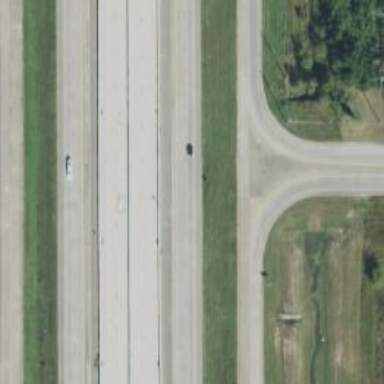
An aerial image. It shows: Secondary road with frontage road alongside.